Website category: sports
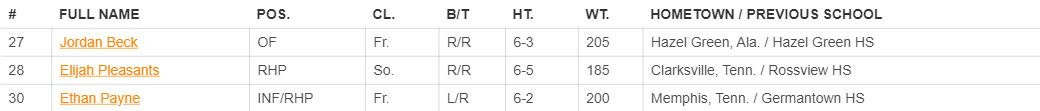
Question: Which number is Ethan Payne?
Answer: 30

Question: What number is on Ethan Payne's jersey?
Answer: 30

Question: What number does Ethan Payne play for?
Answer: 30

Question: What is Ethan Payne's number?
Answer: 30

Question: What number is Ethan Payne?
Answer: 30

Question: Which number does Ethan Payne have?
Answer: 30

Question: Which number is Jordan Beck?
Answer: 27

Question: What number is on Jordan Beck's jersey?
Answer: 27

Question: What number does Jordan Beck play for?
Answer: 27

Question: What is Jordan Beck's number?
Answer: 27

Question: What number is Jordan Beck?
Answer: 27

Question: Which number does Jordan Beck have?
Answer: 27

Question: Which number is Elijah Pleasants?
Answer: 28

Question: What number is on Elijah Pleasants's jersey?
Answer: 28

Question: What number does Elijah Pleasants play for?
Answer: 28

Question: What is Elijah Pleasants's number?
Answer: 28

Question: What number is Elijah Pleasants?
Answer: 28

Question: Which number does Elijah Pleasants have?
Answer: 28

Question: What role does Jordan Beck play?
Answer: OF

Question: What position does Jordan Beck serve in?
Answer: OF

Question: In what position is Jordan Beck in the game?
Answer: OF

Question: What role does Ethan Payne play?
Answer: INF/RHP

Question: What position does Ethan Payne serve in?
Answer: INF/RHP

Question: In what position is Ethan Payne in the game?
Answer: INF/RHP

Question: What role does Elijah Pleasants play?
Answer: RHP

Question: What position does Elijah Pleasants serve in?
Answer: RHP

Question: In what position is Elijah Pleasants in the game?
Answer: RHP

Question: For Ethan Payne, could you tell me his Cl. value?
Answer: Fr.

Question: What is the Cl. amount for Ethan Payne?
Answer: Fr.

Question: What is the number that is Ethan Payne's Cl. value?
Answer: Fr.

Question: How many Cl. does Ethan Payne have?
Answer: Fr.

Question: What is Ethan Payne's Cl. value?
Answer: Fr.

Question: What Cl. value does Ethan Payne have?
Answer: Fr.

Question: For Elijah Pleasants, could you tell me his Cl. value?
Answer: So.

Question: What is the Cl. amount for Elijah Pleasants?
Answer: So.

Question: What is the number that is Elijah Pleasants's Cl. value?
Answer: So.

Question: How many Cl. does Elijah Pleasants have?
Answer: So.

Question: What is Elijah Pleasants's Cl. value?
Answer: So.

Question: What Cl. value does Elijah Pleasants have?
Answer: So.

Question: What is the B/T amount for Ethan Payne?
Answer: L/R

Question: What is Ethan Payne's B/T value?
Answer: L/R

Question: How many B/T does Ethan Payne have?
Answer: L/R

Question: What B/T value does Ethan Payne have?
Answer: L/R

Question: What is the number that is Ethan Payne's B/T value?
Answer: L/R

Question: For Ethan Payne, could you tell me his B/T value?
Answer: L/R

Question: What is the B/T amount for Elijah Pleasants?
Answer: R/R

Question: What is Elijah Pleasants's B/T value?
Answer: R/R

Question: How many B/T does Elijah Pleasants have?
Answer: R/R

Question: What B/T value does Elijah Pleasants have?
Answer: R/R

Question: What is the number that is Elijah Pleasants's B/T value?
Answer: R/R

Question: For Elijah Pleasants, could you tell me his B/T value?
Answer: R/R

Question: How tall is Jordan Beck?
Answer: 6-3

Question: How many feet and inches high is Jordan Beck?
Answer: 6-3

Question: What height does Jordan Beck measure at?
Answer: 6-3

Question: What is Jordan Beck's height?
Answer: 6-3

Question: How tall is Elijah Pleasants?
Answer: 6-5

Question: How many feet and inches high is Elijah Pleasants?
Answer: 6-5

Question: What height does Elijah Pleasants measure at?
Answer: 6-5

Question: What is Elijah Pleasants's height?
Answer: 6-5

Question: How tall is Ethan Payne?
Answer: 6-2

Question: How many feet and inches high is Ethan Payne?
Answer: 6-2

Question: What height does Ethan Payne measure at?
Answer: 6-2

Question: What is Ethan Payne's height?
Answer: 6-2

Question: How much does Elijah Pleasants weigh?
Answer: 185